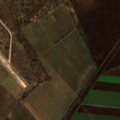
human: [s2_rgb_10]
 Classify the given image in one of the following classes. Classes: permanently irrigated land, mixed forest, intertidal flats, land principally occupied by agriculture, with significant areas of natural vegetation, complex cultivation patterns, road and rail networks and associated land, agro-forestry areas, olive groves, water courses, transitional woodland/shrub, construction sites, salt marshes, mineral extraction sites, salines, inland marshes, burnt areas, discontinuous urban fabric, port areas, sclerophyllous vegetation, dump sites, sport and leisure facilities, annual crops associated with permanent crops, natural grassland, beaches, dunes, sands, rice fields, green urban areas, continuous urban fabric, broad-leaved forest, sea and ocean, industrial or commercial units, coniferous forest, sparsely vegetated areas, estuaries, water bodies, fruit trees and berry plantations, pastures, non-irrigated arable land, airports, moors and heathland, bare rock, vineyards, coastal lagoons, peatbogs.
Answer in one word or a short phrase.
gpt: non-irrigated arable land, pastures, transitional woodland/shrub